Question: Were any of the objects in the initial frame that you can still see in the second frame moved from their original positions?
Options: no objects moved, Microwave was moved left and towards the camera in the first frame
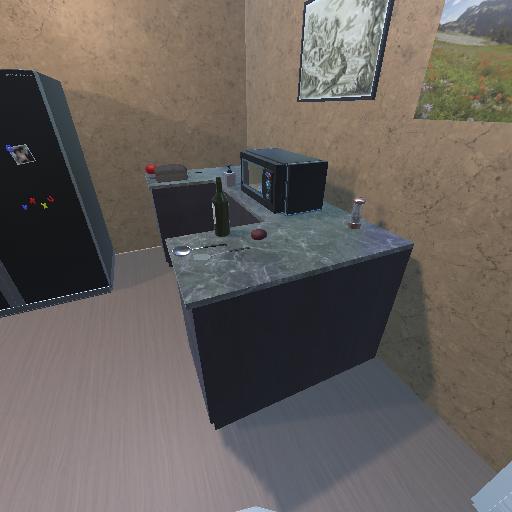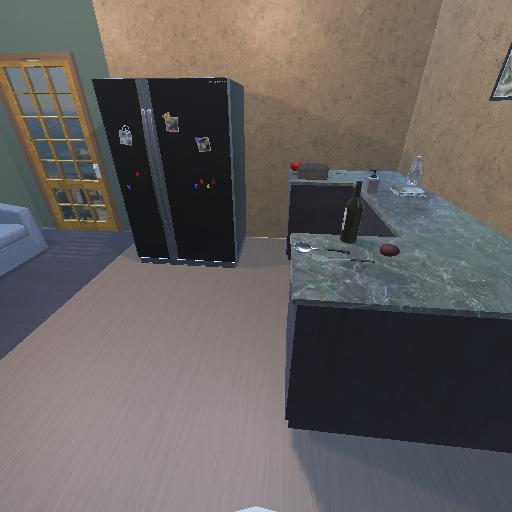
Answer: no objects moved